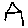
Label: house